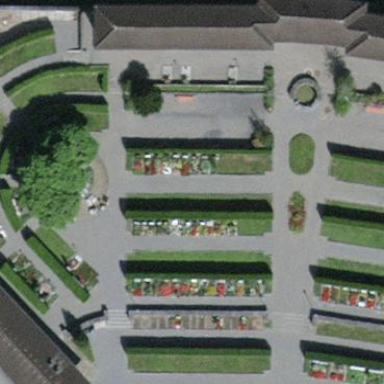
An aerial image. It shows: Cemetery.